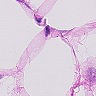
Metastatic tissue present: no